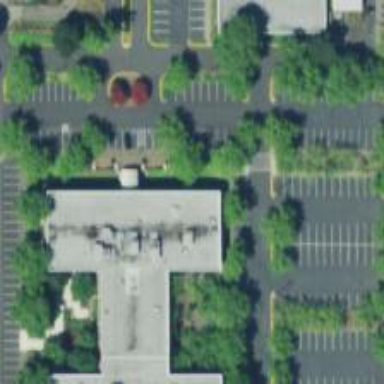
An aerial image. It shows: Parking space.